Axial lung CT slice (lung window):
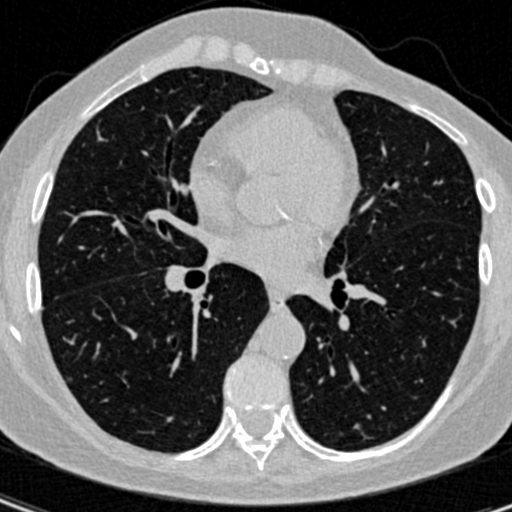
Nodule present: no